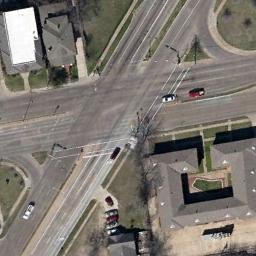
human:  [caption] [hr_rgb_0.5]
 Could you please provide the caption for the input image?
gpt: There are several moving vehicles on the slanted intersection of the intersection, And there are many buildings and some trees around the intersection .

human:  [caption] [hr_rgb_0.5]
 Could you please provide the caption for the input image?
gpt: A tilted intersection with sparse traffic is between some houses and green areas .

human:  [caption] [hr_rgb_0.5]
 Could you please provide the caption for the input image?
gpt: There are lots of buildings beside the intersection .

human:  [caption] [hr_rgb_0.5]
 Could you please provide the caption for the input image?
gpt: There were many cars parked at the intersection .

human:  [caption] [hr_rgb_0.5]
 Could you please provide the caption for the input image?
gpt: There are some black buildings and green lawns around the intersection .